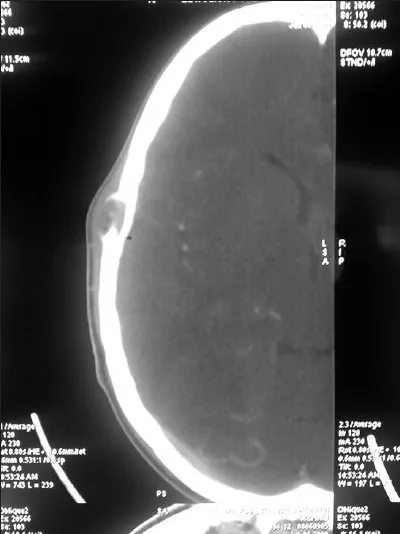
CT head, axial section, shows an osteolytic lesion in the right high temporal region, with interruption of the outer table and an intact inner table of the skull.
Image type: radiology (ct)